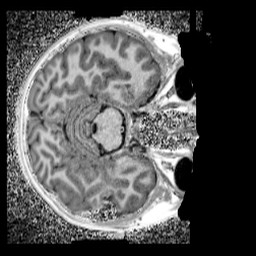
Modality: UNIT1_denoised
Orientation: axial
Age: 11
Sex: male
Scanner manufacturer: siemens
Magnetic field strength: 3 T
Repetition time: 4 s
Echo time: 0.00299 s